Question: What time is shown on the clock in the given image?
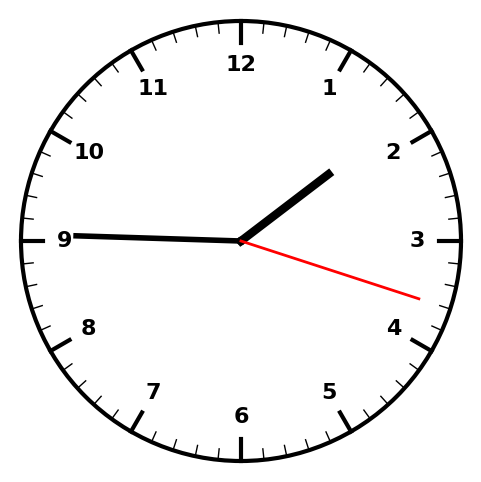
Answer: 01:45:18